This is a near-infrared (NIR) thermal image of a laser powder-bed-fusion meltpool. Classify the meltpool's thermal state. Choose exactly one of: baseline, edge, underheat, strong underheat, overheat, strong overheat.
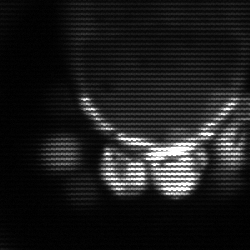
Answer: edge